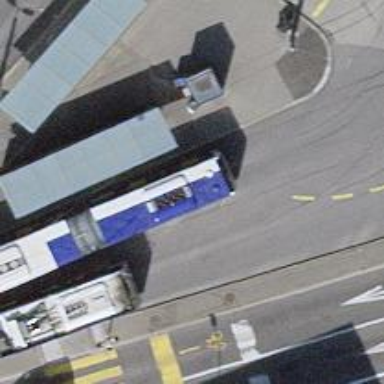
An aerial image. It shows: Trolleybus stop position for public transport.